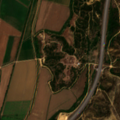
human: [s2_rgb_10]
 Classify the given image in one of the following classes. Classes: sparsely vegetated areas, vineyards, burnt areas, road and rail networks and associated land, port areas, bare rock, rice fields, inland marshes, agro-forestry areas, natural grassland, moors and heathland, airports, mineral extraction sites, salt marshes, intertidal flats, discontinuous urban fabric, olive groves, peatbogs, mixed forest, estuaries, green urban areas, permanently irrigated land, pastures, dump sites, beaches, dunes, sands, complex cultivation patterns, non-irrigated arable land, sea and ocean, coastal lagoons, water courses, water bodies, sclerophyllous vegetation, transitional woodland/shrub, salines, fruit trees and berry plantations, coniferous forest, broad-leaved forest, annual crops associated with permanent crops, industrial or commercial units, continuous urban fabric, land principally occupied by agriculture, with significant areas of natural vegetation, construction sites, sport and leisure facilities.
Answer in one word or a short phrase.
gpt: permanently irrigated land, land principally occupied by agriculture, with significant areas of natural vegetation, transitional woodland/shrub